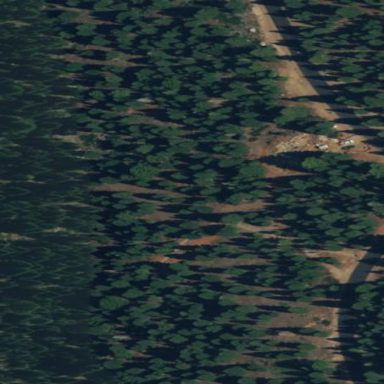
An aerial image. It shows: Greenfield woodland with needle-leaved evergreen trees.